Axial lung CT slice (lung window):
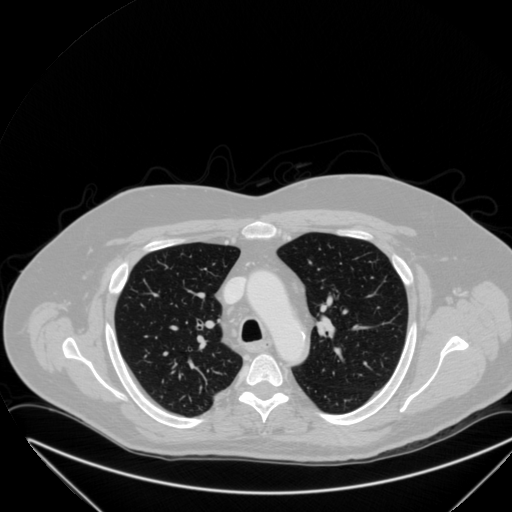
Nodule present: yes
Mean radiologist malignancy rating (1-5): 4